Aerial crown-view tile of a tropical tree (Barro Colorado Island, Panama), acquired 20250715:
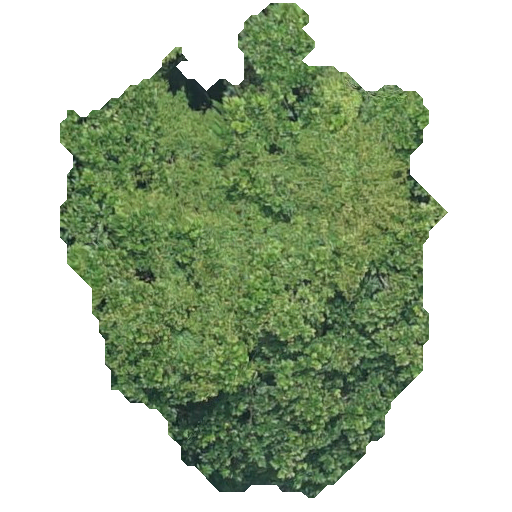
Species: Anacardium excelsum
GBIF accepted scientific name: Anacardium excelsum
Crown area: 190.649 m²